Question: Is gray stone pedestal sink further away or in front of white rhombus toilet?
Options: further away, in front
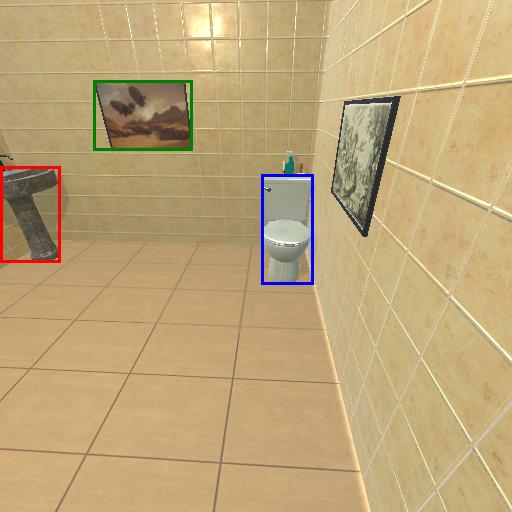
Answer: further away